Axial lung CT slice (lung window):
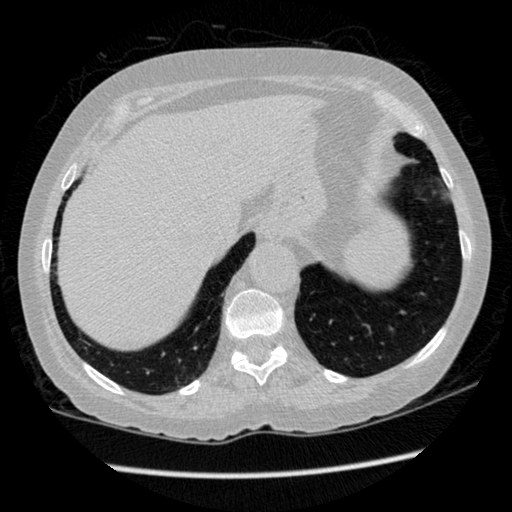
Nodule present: no